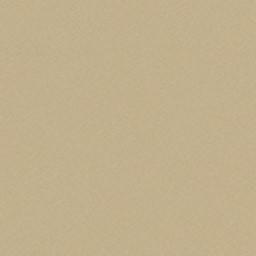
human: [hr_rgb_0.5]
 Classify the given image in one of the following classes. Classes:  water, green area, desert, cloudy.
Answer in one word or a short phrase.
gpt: desert